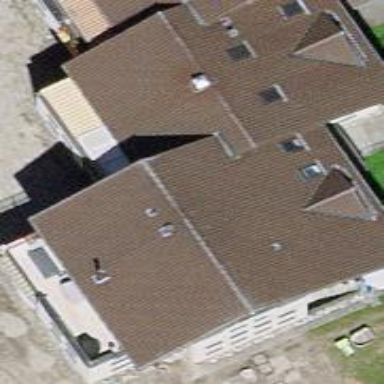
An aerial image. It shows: Residential building.